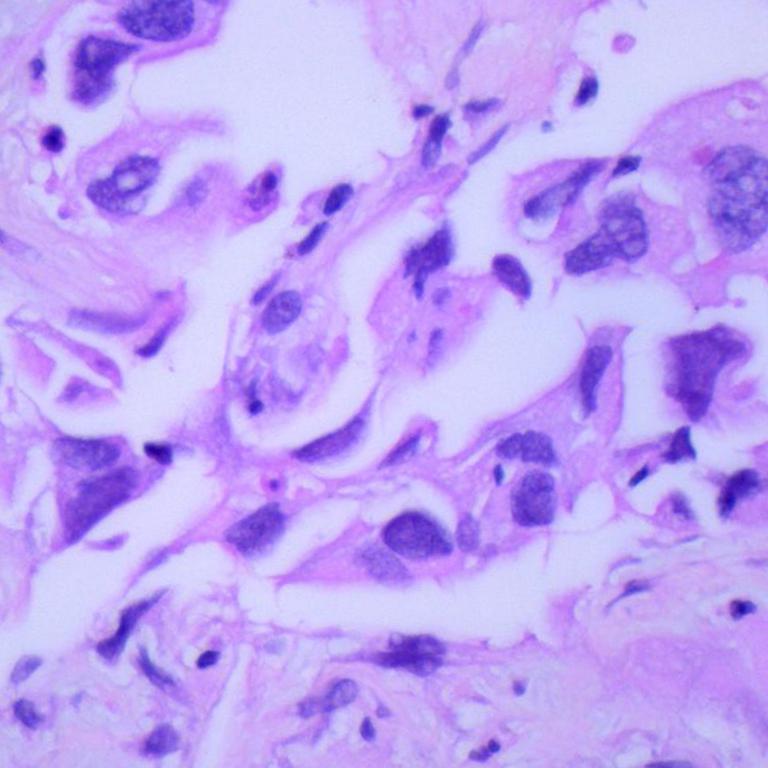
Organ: lung
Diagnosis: adenocarcinomas